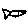
Label: fish